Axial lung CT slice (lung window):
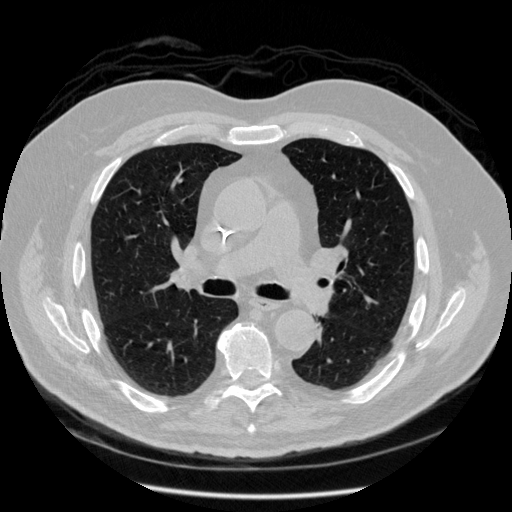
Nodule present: no